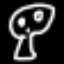
Label: mushroom